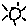
Label: sun